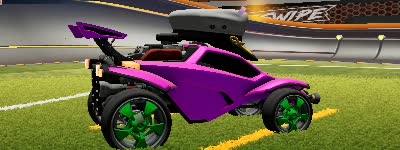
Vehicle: octane